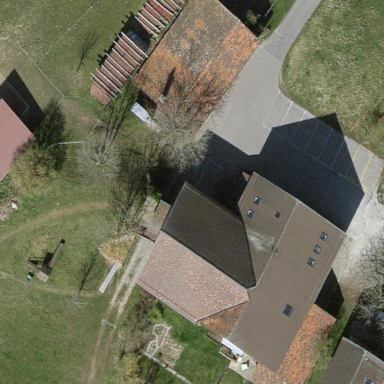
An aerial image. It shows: Farmyard area.